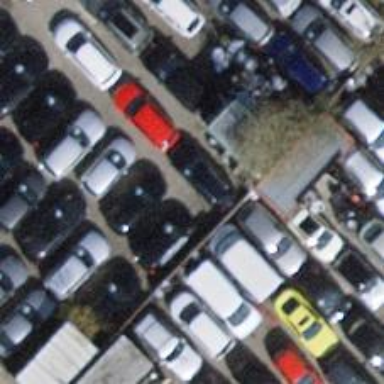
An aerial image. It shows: Shop that sells cars.